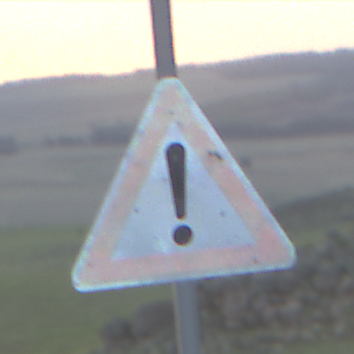
Verkehrszeichen: Gefahrenstelle
Umgebung: Outdoor, Nature
Tageszeit: SunriseSunset
Wetter: PartlyCloudy
Licht: Natural
Jahreszeit: NotSpecified
Kontrast: LowContrast